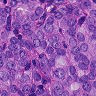
Metastatic tissue present: yes